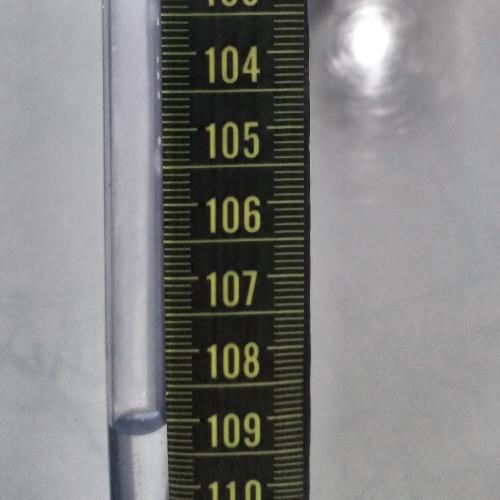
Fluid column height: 109.0 cm